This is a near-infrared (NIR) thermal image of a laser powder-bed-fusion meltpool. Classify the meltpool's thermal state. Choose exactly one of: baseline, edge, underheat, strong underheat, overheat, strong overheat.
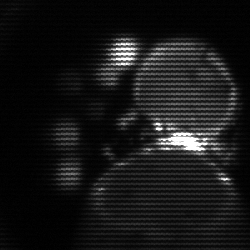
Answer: edge